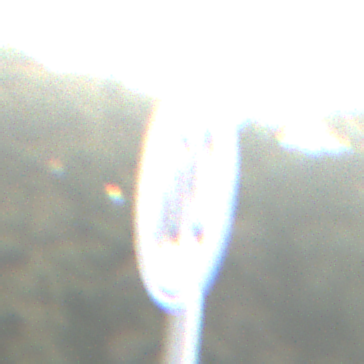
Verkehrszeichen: EndeGeschwindigkeit100
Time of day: SunriseSunset
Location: Outdoor (Nature)
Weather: PartlyCloudy
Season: NotSpecified
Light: Natural